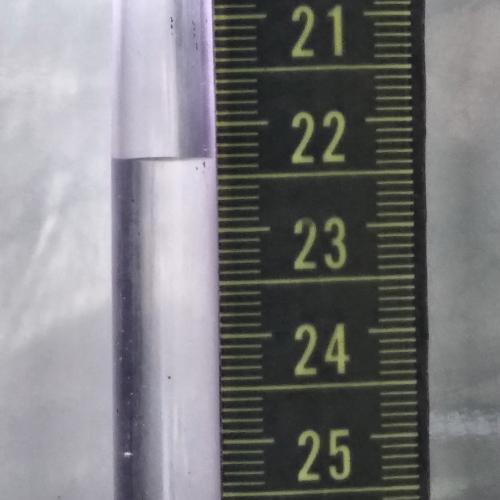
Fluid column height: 22.3 cm